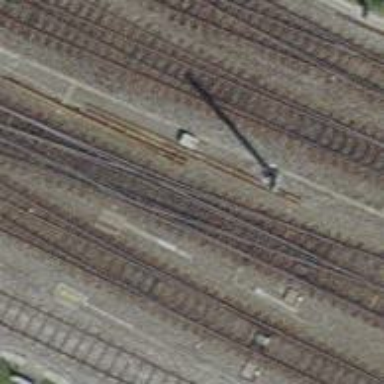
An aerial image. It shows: Single-track railway with electrified contact lines.